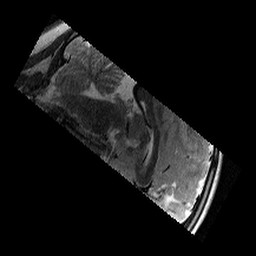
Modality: T2w
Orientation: sagittal
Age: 9
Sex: female
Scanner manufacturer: siemens
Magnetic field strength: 3 T
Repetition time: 9.23 s
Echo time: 0.067 s